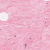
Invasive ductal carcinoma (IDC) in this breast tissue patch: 0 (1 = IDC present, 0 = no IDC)